Lunar surface albedo tile
Center latitude: 37.796
Center longitude: -17.357
Resolution (meters per pixel, mean): 140.9
Tile area (km^2): 20241.07
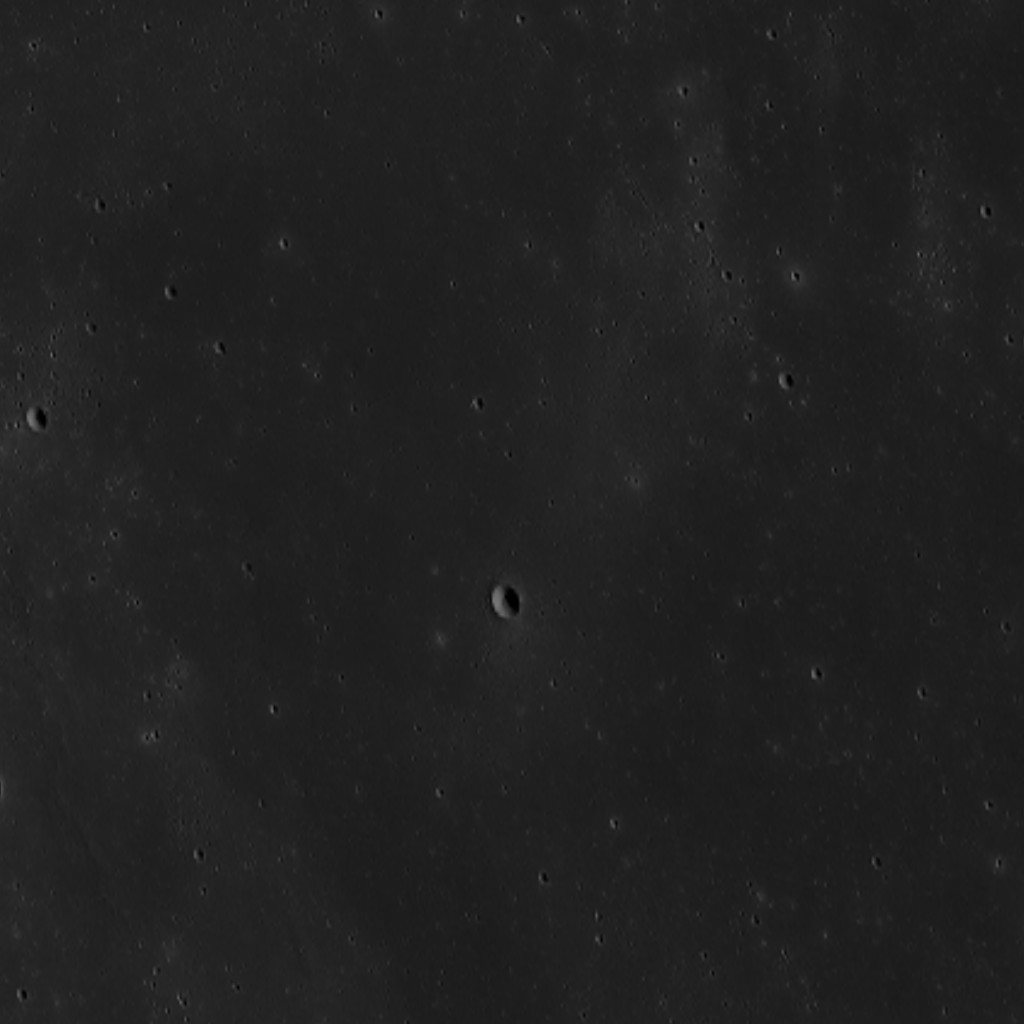